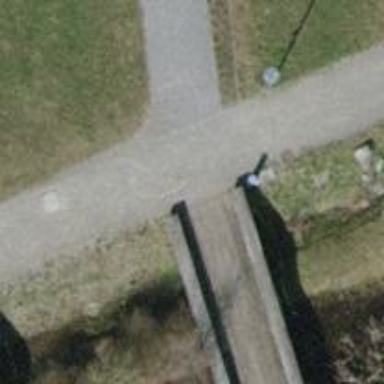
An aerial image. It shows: Footway.